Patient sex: M
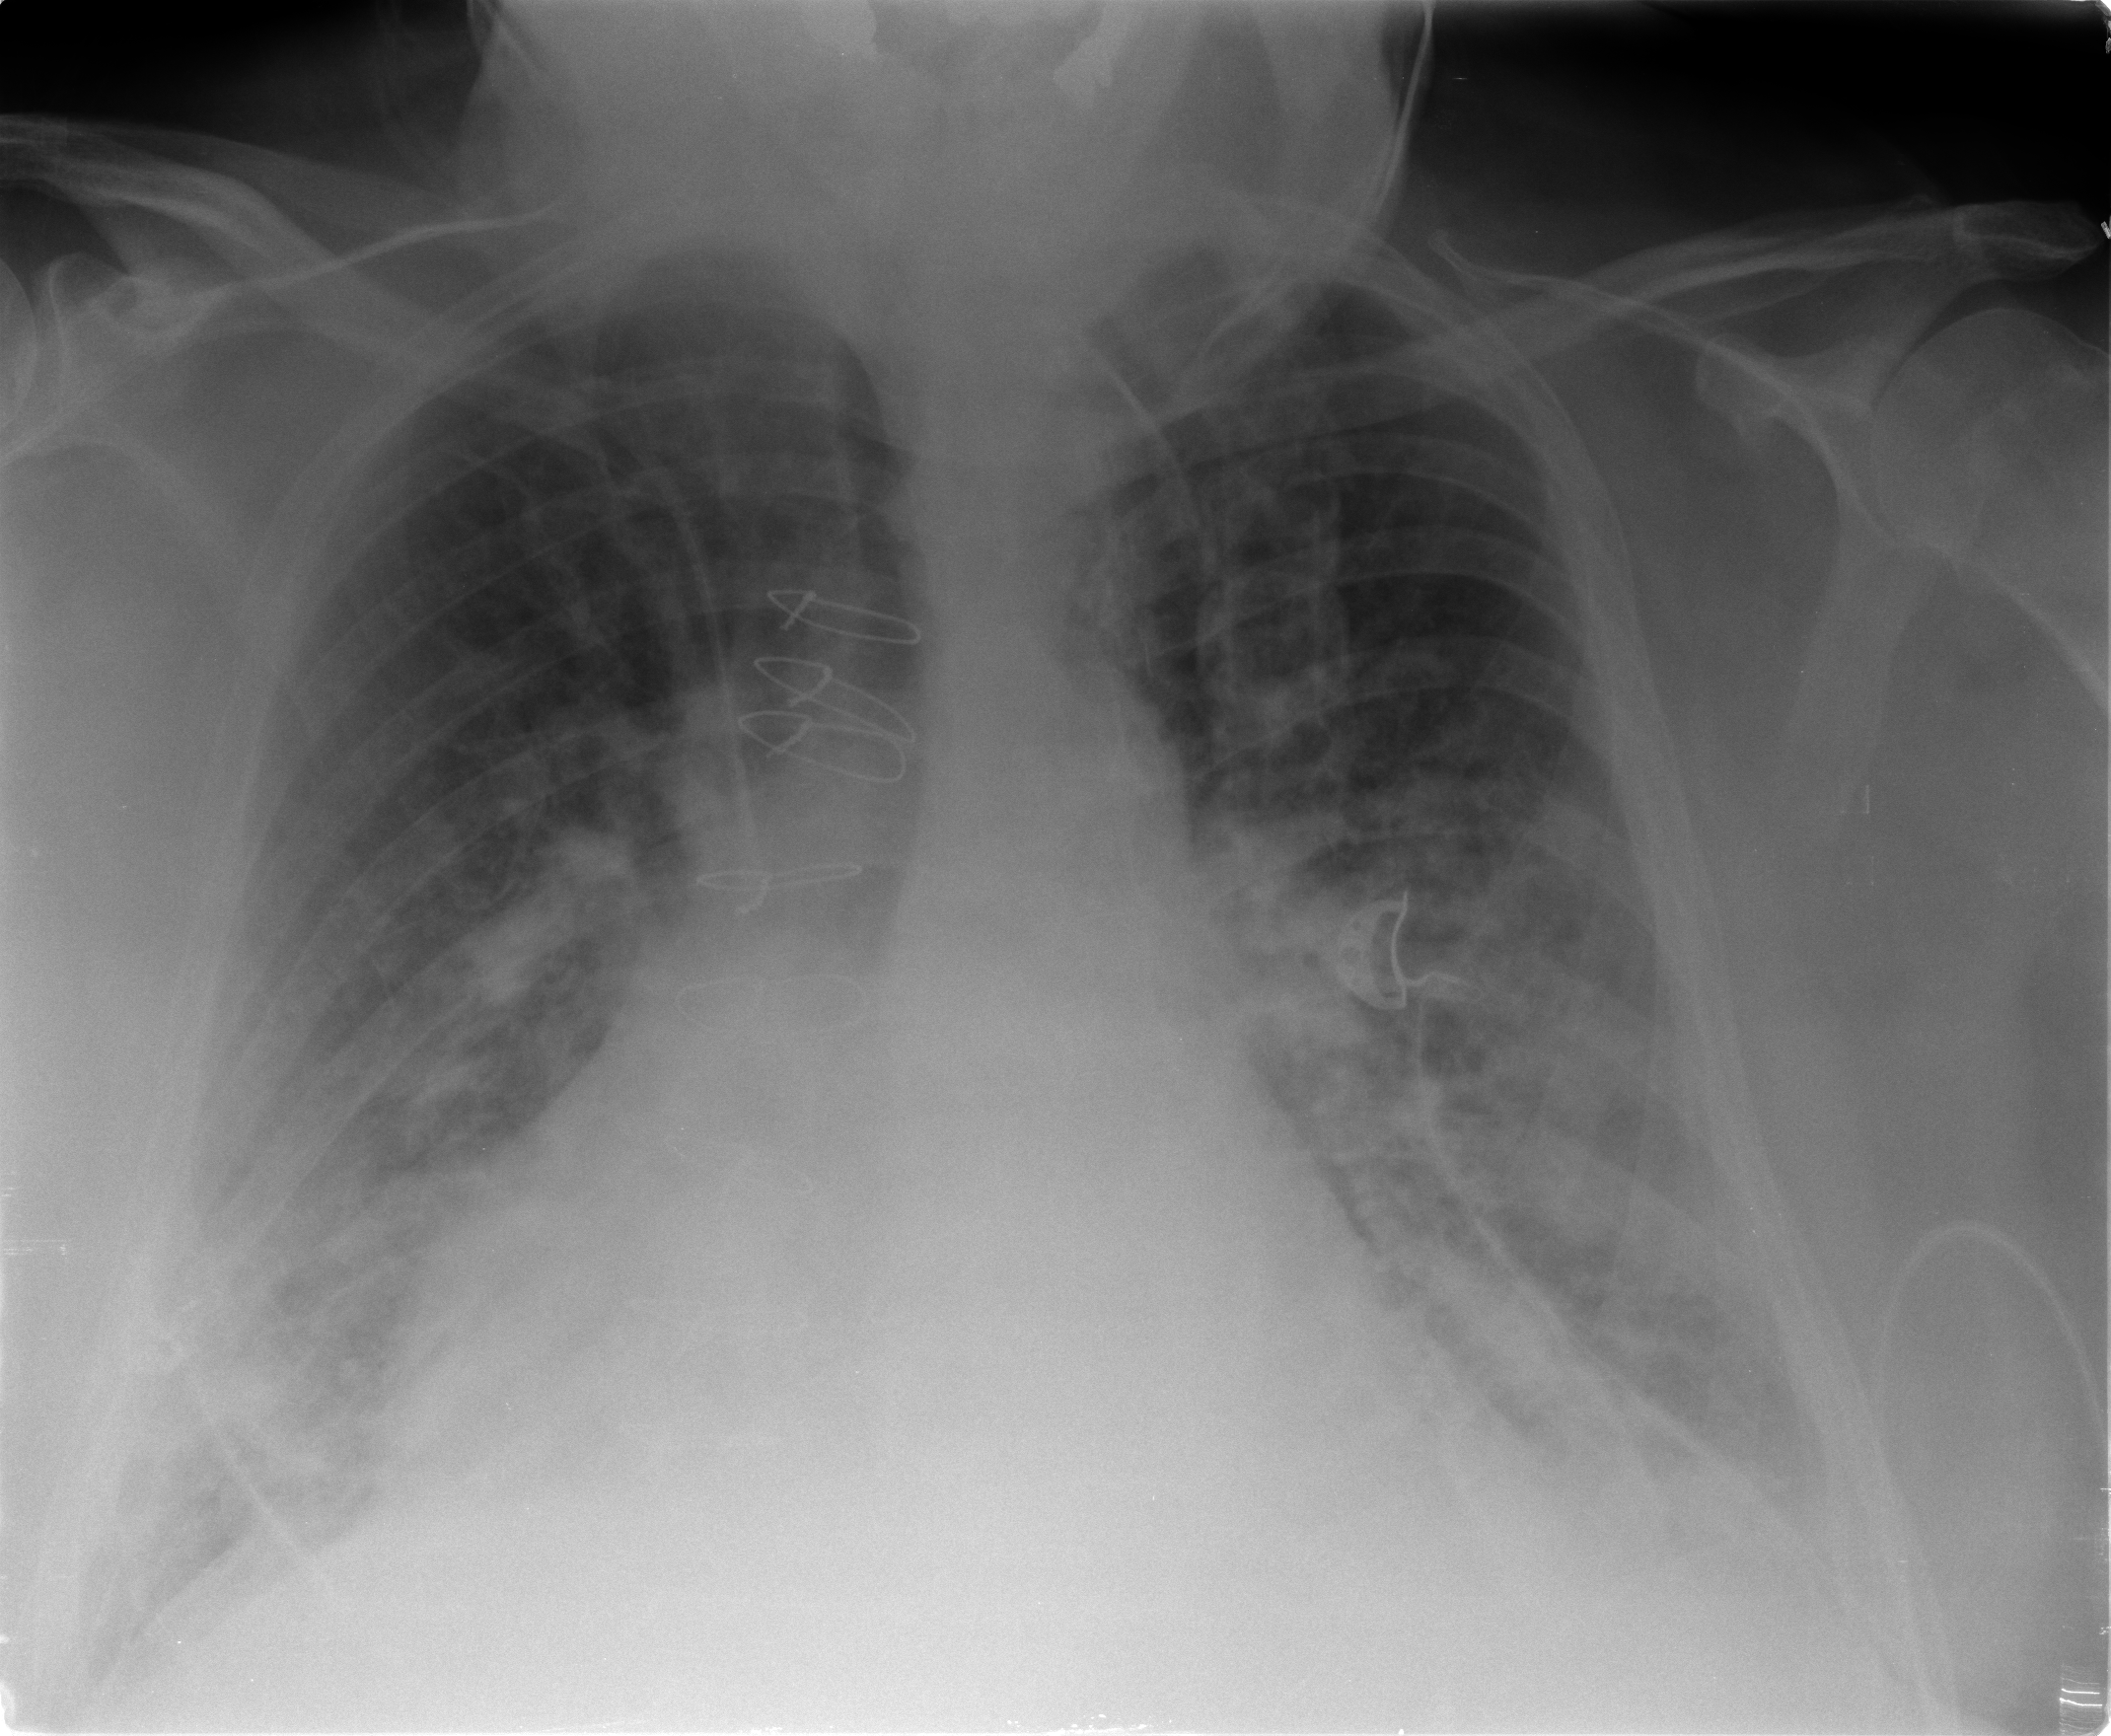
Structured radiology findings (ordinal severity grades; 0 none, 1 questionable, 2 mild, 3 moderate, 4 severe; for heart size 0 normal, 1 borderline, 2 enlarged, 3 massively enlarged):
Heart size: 2
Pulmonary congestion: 2
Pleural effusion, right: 2
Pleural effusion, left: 2
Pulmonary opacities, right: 2
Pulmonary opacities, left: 2
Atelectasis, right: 2
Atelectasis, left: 2